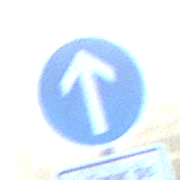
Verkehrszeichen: VorgeschriebeneFahrtrichtungGeradeaus
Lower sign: SonstigeFahrzeugePersonengruppenFrei3
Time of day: Dawn
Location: Outdoor (Nature)
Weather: Clear
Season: NotSpecified
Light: Natural